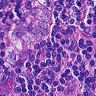
Metastatic tissue present: yes